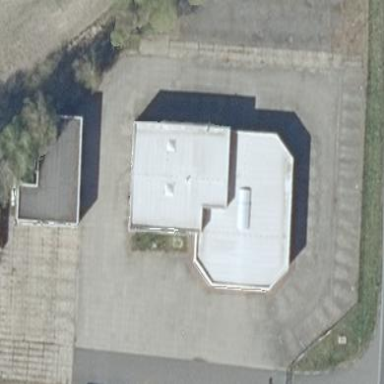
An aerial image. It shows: Building.